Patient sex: F
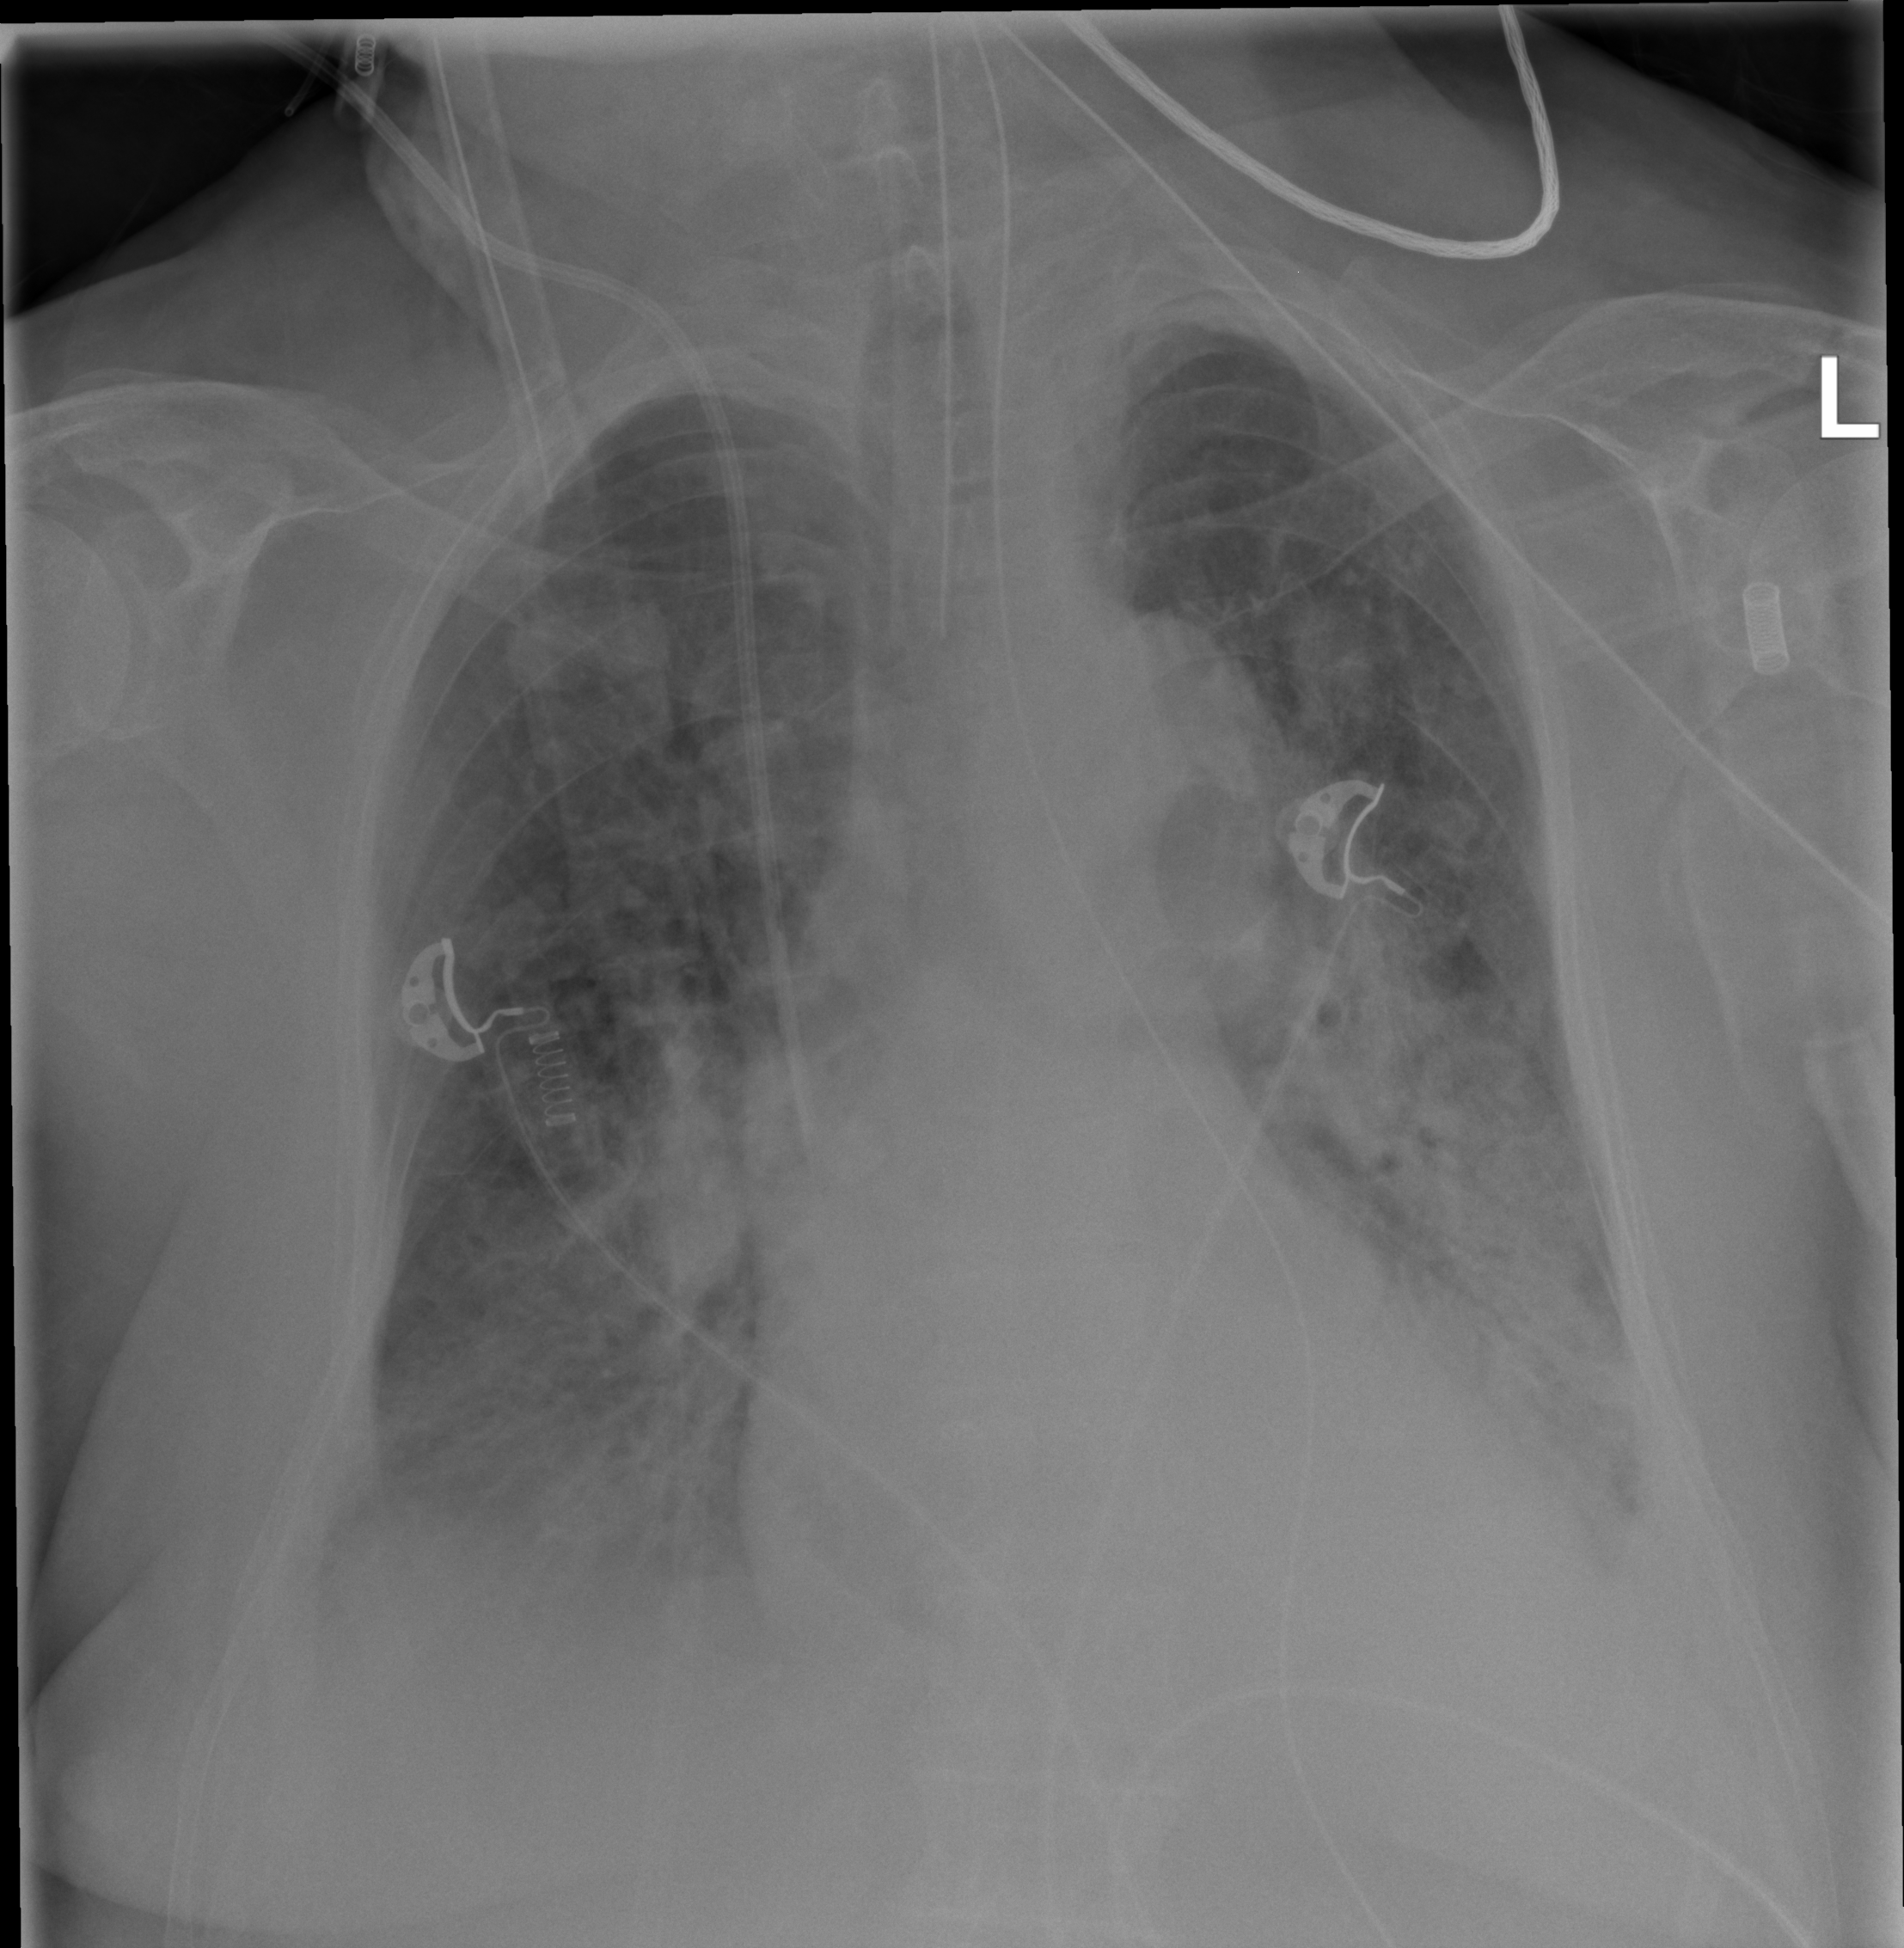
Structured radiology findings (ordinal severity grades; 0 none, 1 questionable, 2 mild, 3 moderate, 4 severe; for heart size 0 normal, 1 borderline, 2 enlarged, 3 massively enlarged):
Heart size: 0
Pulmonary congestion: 2
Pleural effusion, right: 3
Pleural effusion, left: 3
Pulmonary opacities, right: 4
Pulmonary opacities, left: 4
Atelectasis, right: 2
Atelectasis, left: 2